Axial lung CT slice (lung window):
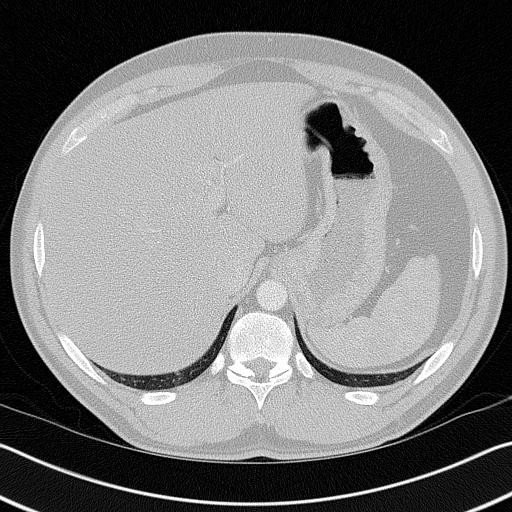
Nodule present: no